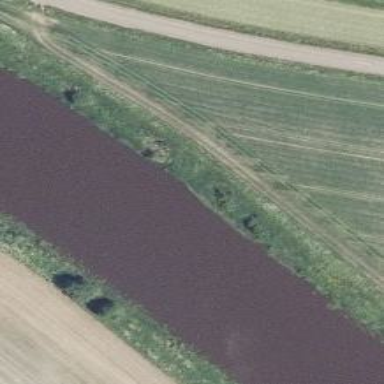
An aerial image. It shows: There is river with riverbanks.